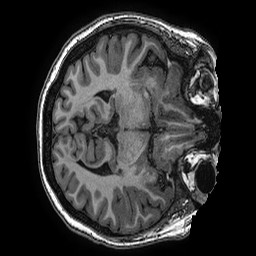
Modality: T1w
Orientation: axial
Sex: female
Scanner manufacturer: ge
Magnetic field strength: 3 T
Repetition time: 0.0077 s
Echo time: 0.003436 s